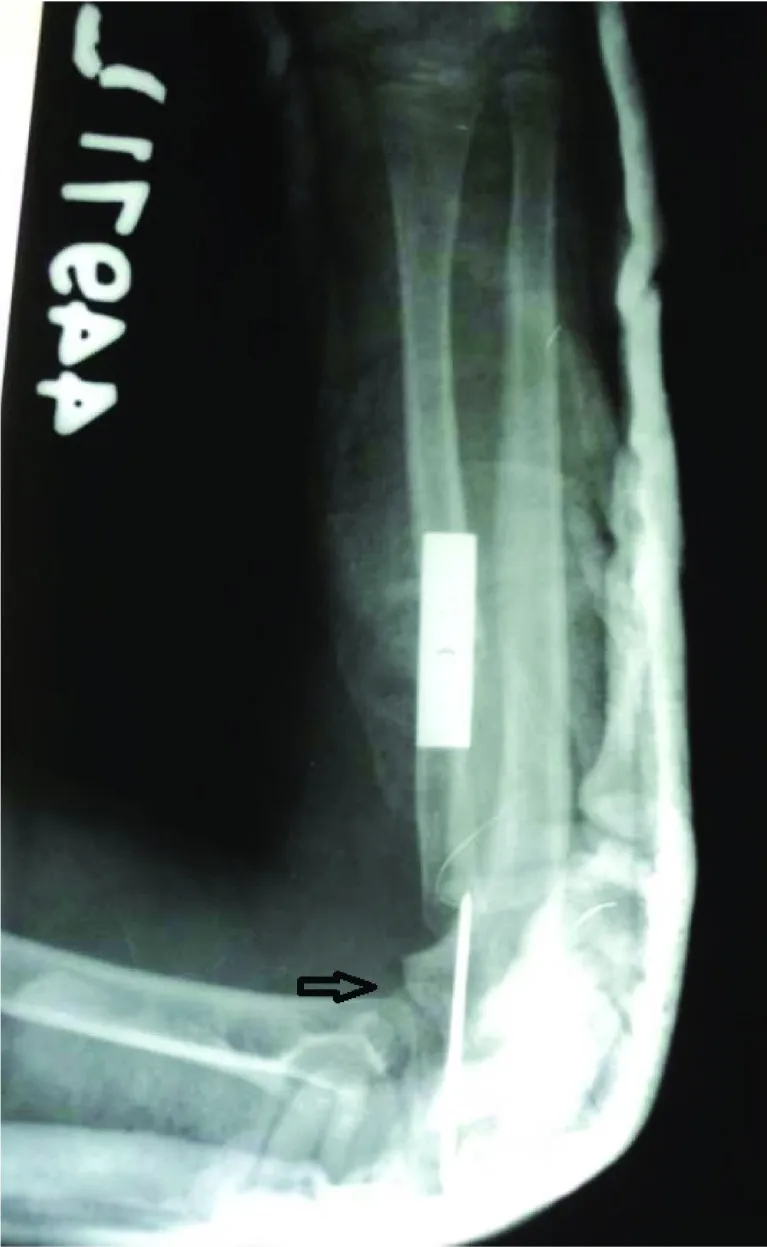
Immediate post-operative X-ray with radial shortening and fixation with plate and screws. . The radial bow is corrected. The radial head is fixed with a transarticular pin.
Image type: radiology (x_ray)